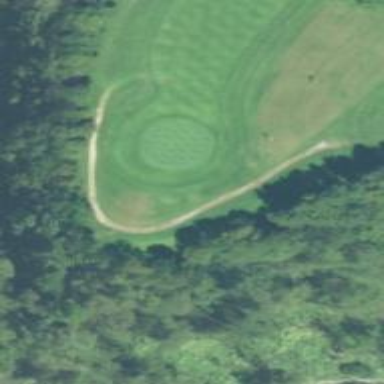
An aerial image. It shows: Golf cartpath that is also road path.